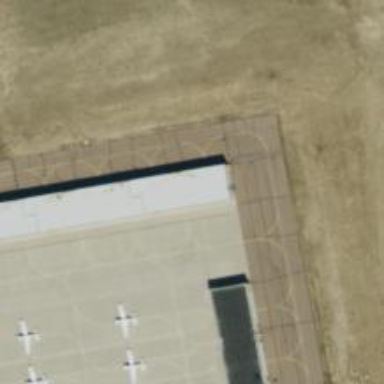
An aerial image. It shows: View of taxiway at the airport.